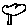
Label: tree